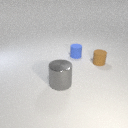
small blue rubber cylinder to the left of small brown rubber cylinder